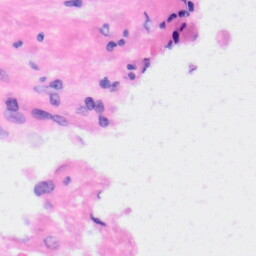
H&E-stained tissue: Liver